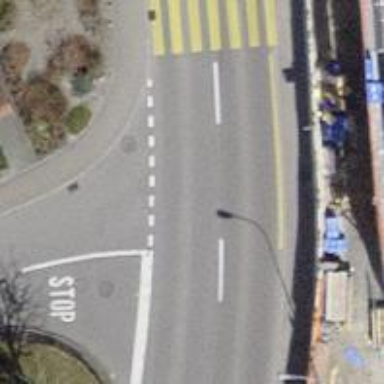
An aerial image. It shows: Secondary road with asphalt surface.